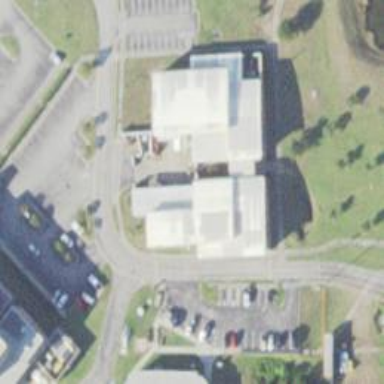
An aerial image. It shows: Public building.